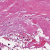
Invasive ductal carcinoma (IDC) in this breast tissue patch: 0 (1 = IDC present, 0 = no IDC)